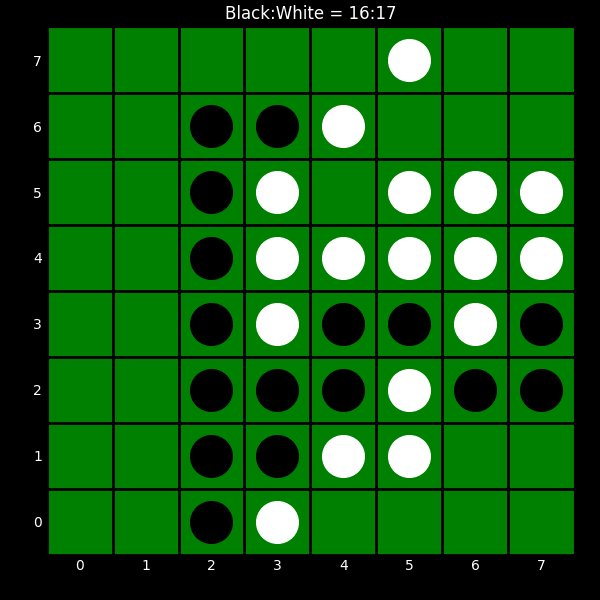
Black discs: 16
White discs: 17